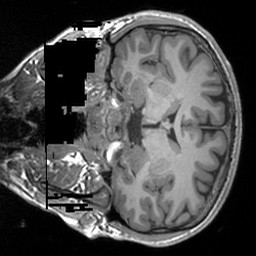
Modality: T1w
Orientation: coronal
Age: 20
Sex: male
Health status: healthy
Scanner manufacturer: siemens
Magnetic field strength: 3 T
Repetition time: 1.9 s
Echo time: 0.00252 s